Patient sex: F
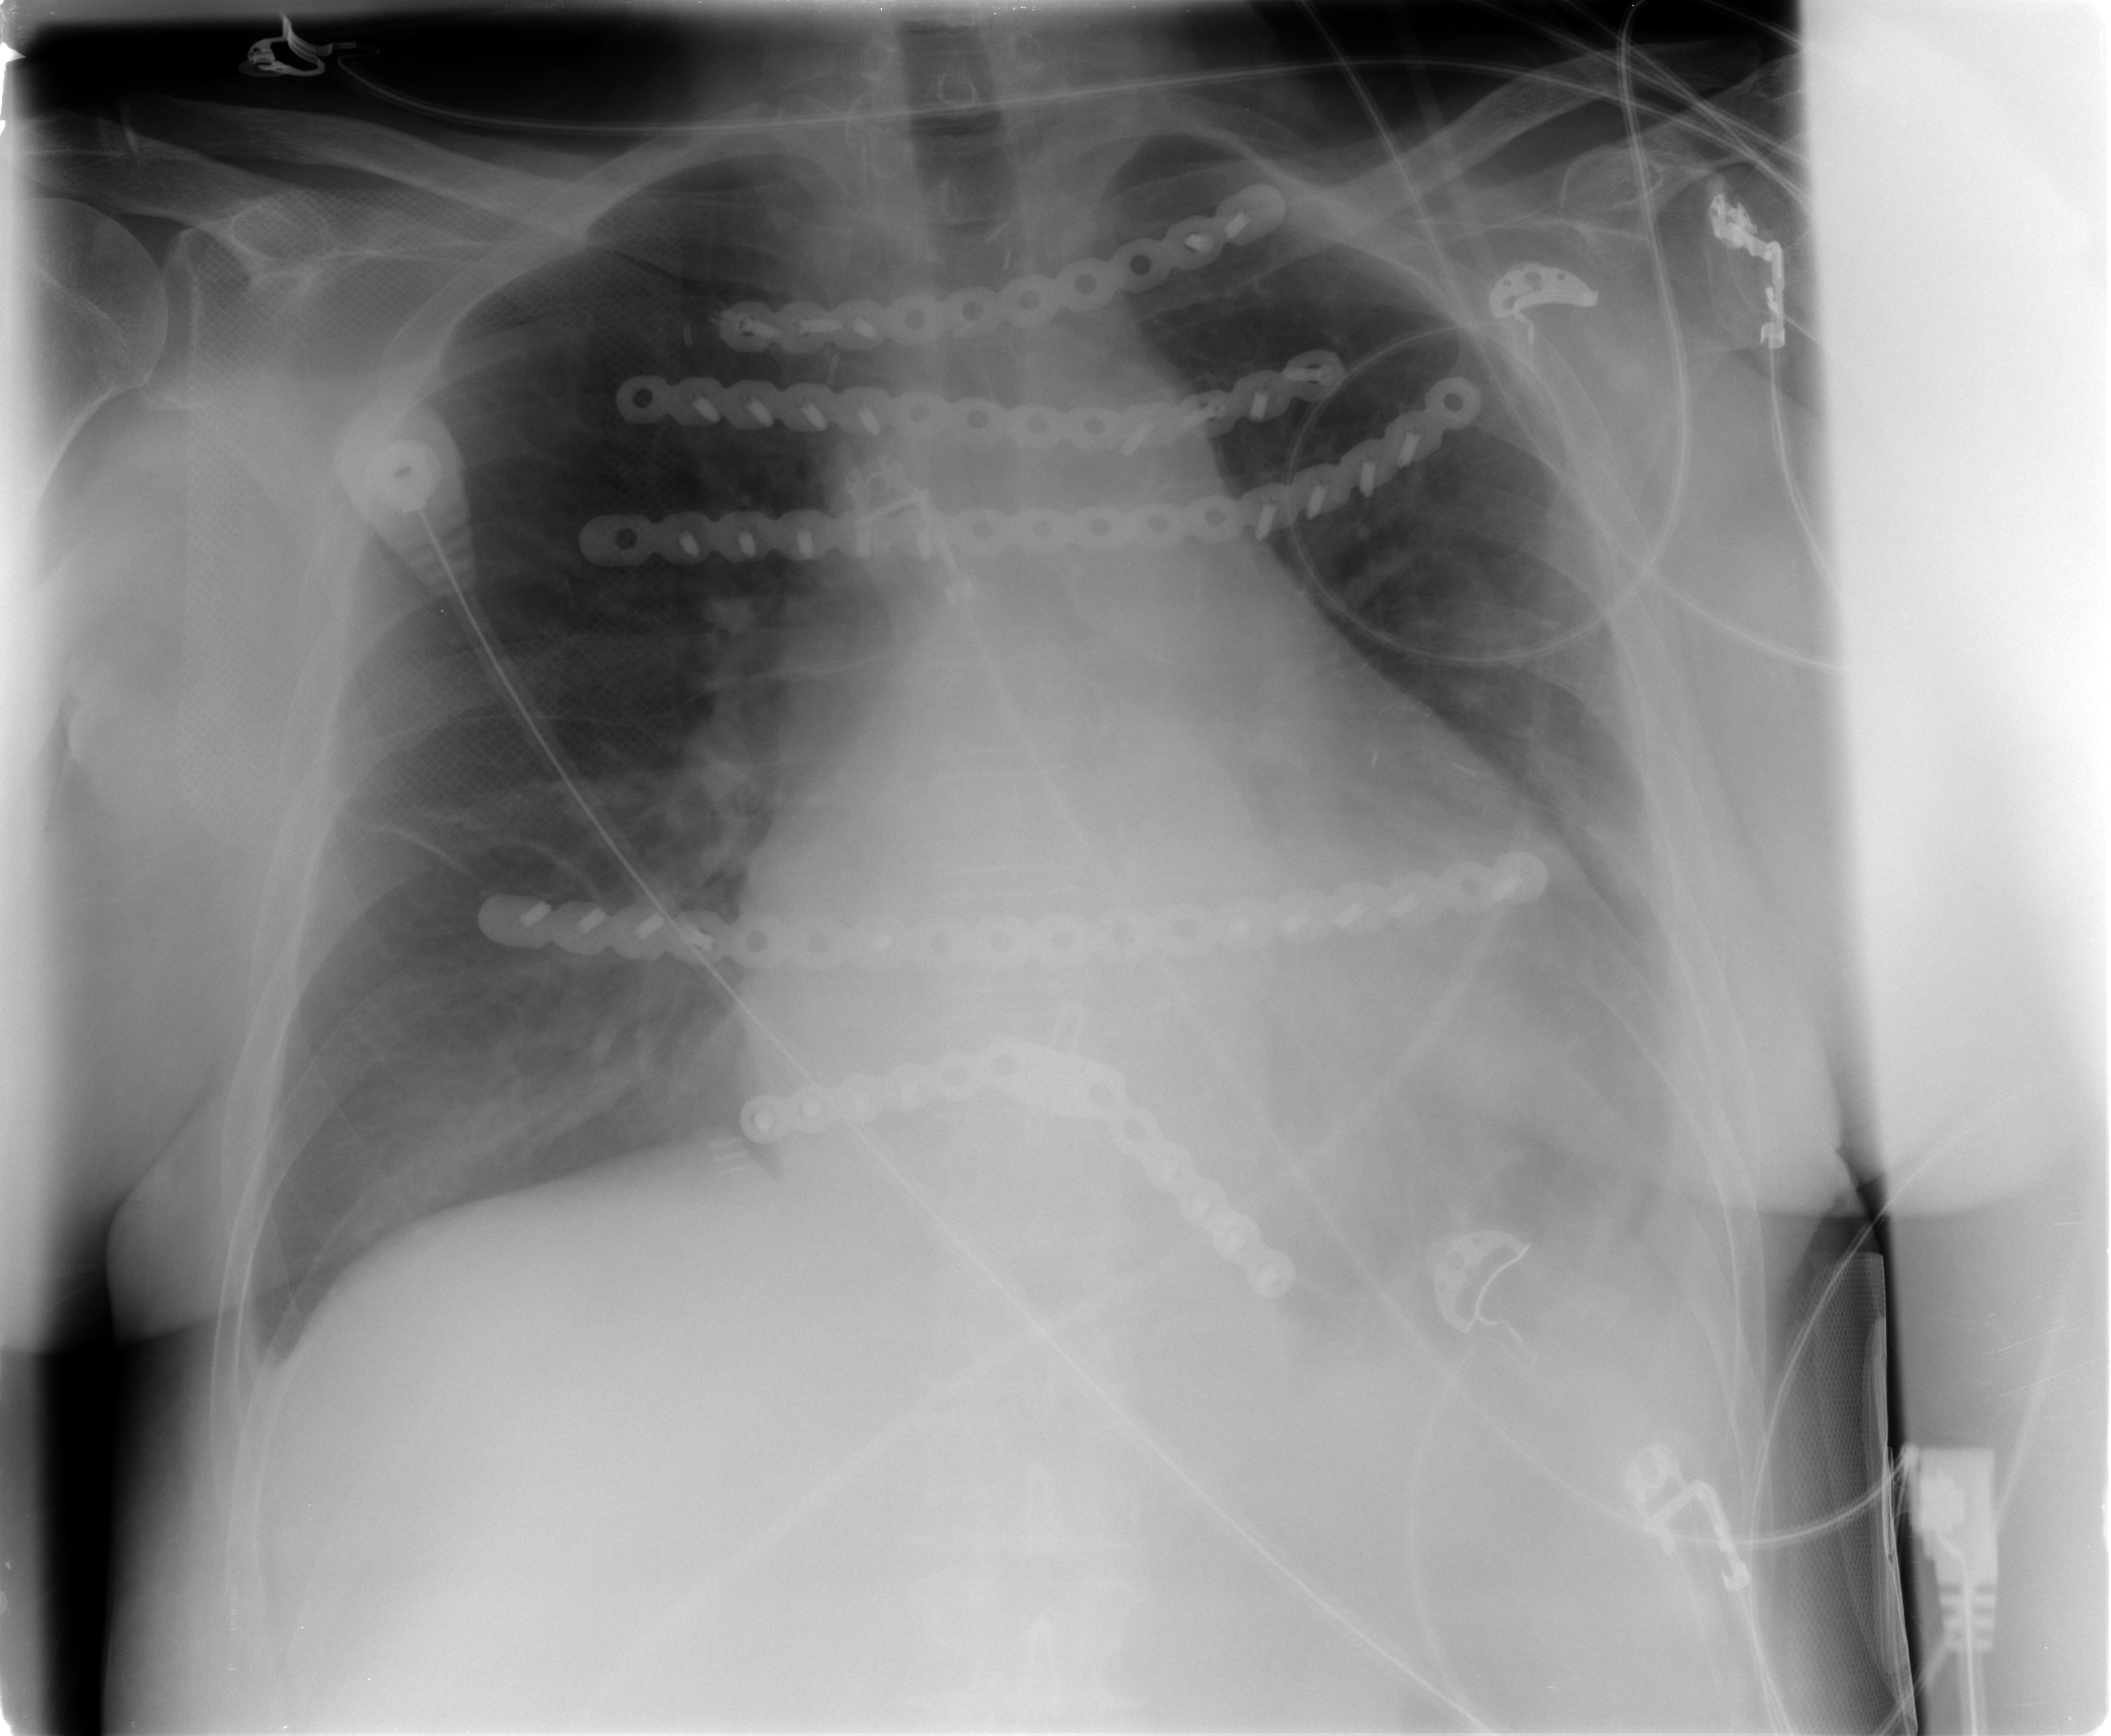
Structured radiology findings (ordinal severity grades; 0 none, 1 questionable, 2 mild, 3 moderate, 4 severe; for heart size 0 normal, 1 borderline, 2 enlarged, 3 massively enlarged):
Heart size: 2
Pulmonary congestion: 0
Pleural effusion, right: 1
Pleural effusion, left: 2
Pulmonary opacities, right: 0
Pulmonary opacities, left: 0
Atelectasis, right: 0
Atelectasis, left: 2